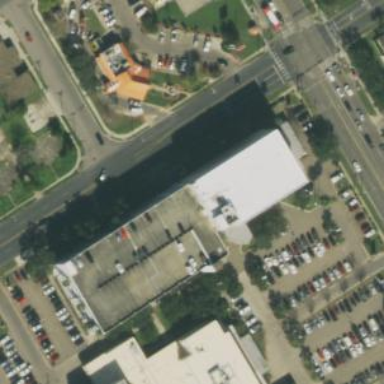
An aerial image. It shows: Part of building.